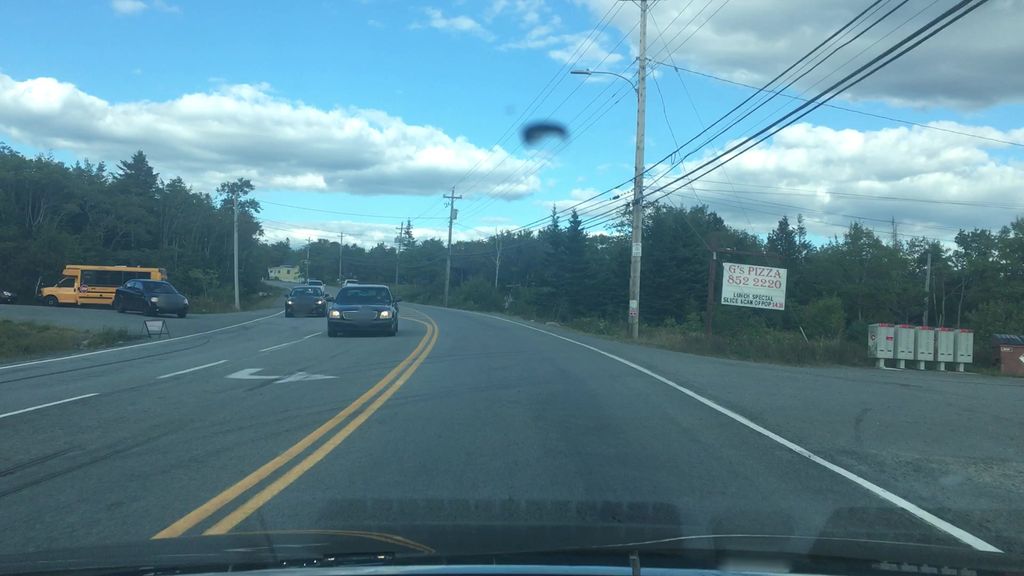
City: halifax